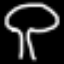
Label: mushroom